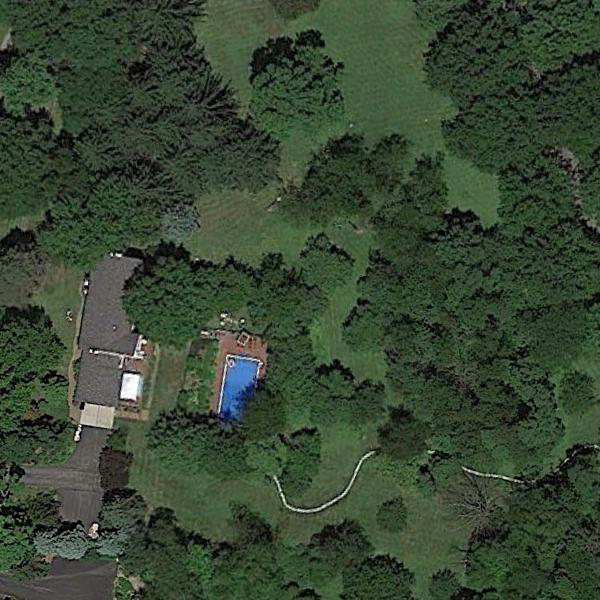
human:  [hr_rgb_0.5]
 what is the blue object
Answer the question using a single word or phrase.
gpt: pond